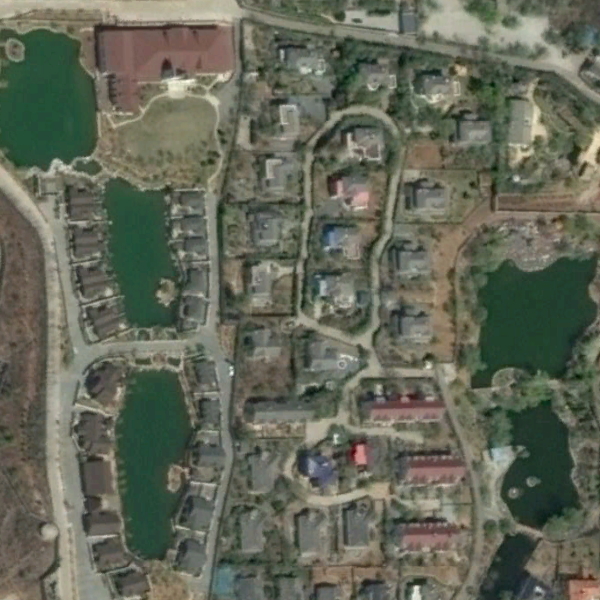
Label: Resort